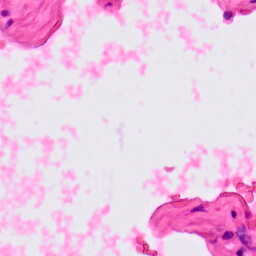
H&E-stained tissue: Lung